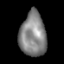
Tissue: lung
Cell type: Others
Senescence score: 0.2199
Nuclear area (px): 1141
Mean DAPI intensity: 131.13